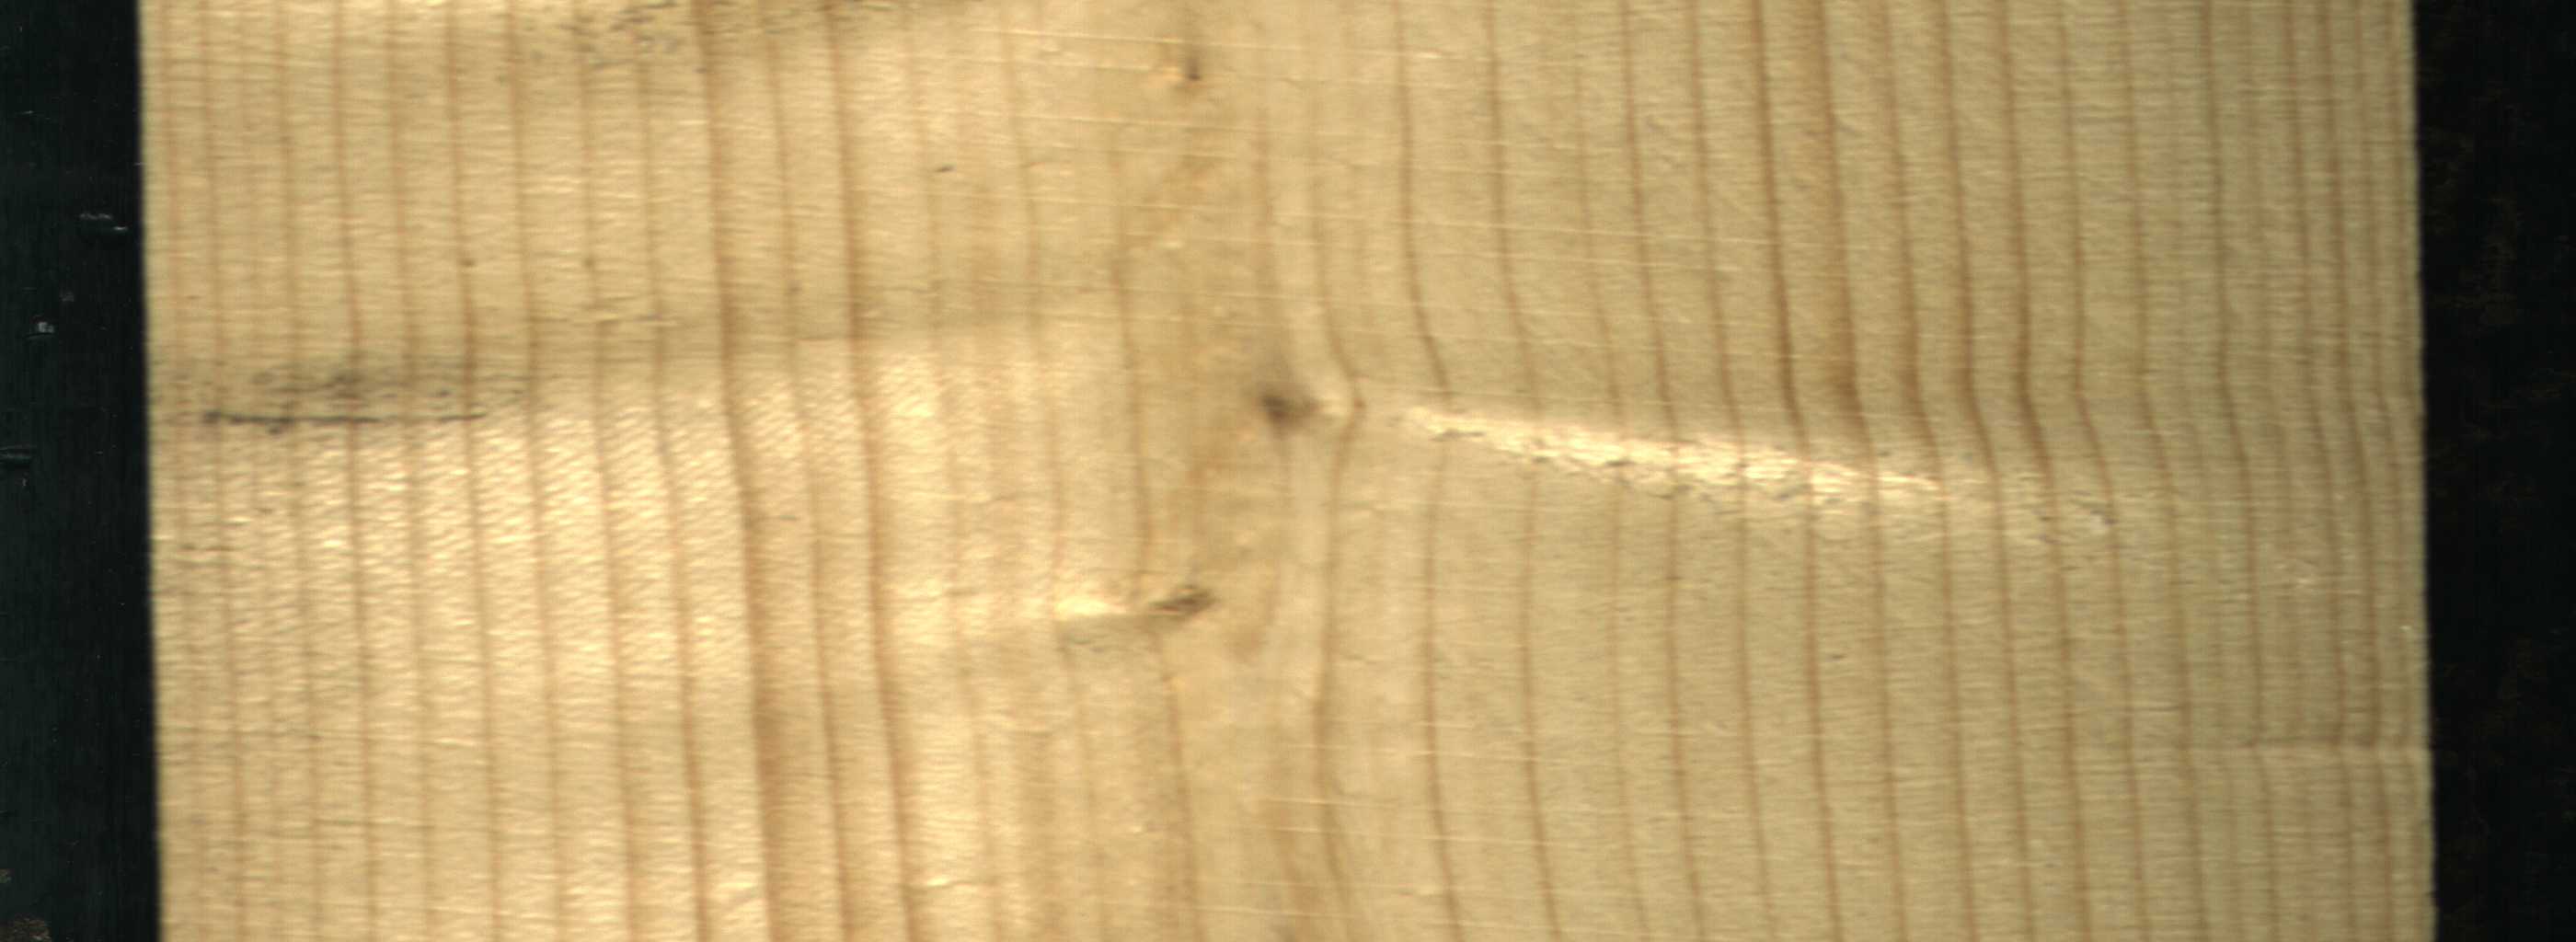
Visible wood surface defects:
Live_Knot
Live_Knot